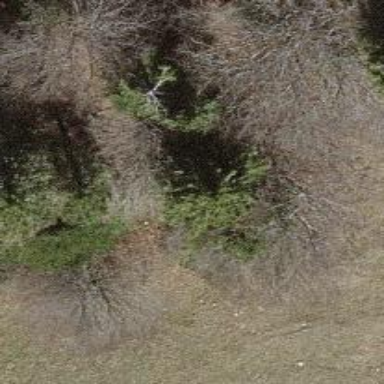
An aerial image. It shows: Beautiful tree in nature.